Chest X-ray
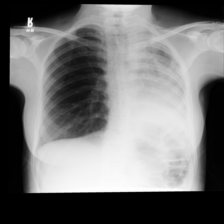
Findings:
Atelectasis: negative
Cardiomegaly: negative
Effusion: negative
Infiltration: negative
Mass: negative
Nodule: negative
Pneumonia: negative
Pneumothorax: negative
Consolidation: negative
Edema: negative
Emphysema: negative
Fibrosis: negative
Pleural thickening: negative
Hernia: negative